【题型】填空题　【知识点】平面几何　【难度】easy
如图，将长方形$ABCD$平移到长方形$A'B'C'D'$的位置，则平移的距离是\underline{\quad\quad}.

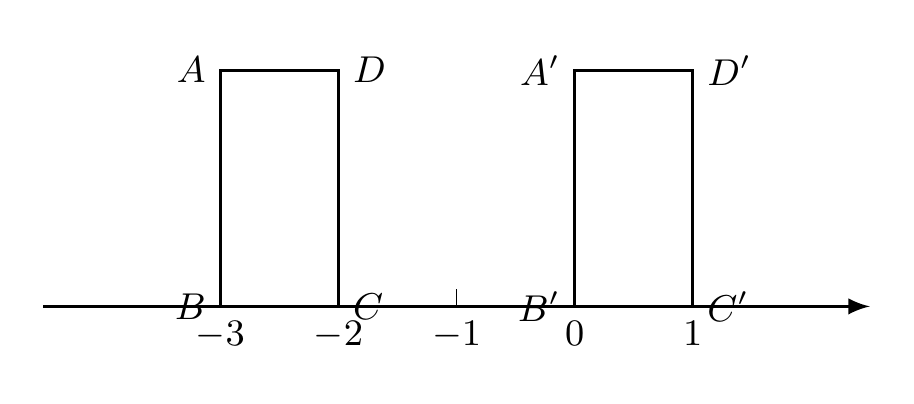
【解答】
\textbf{【答案】} 3

\vspace{0.3cm}

\textbf{【分析】} 本题考查数轴上两点之间的距离及平移的性质，根据数轴上平移前后对应点的位置即可得出结果，理解掌握平移的性质是解题关键。

\vspace{0.3cm}

\textbf{【详解】} 解：$\because$ 长方形$ABCD$平移到长方形$A'B'C'D'$的位置，且对应点$B$到$B'$的距离为：$0 - (-3) = 0 + 3 = 3$，
$\therefore$ 平移的距离是$3$，
故答案为：$3$.